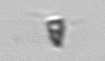
Label: Pyramimonas